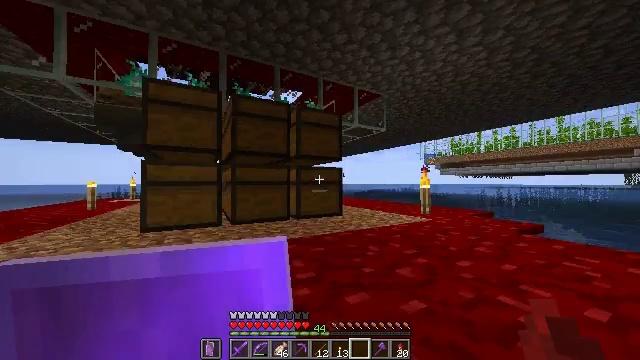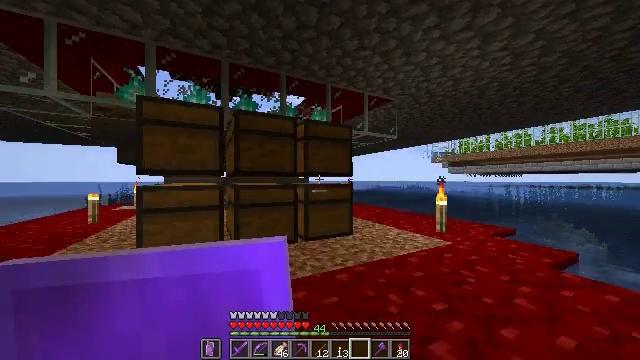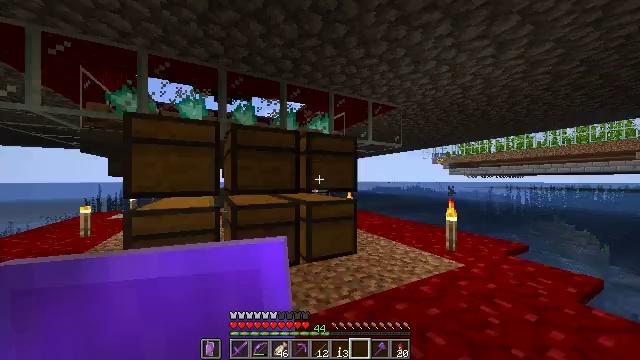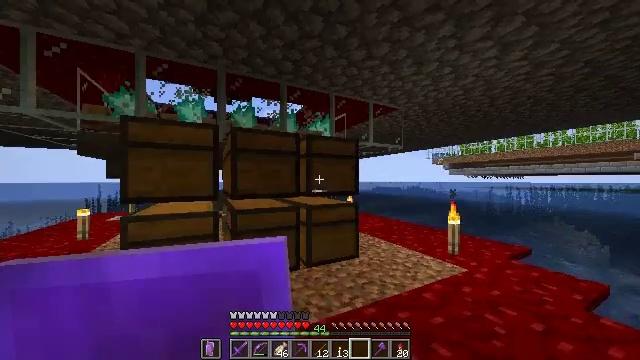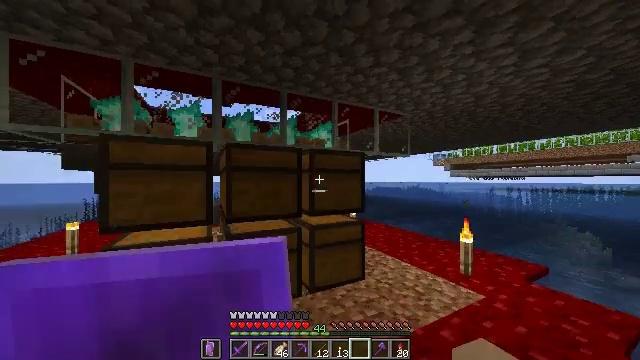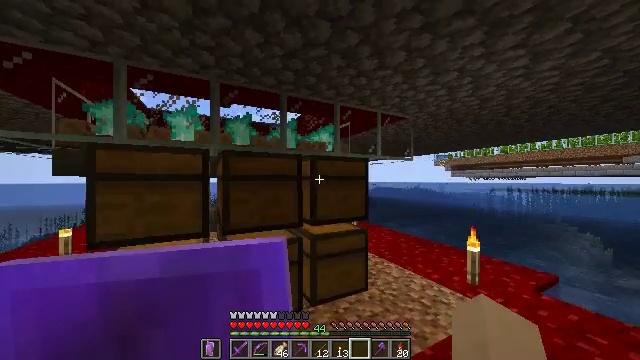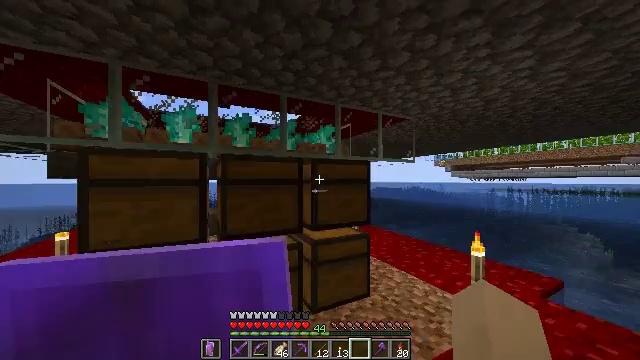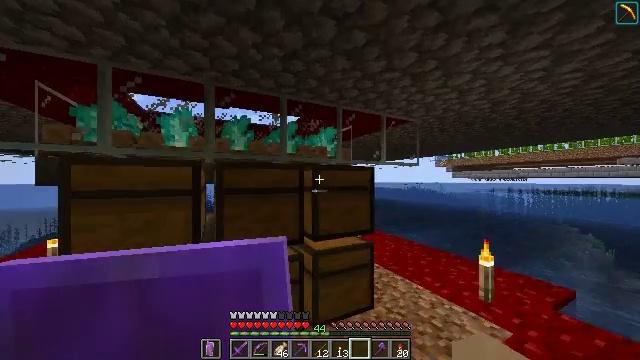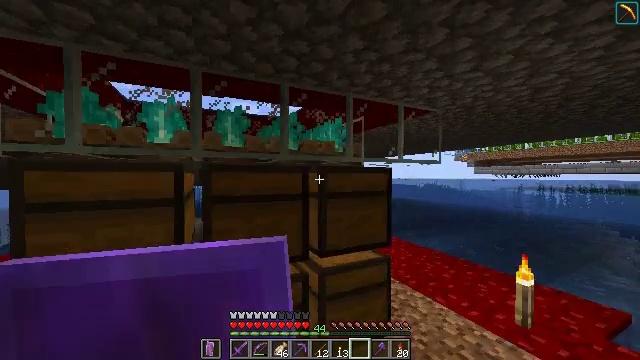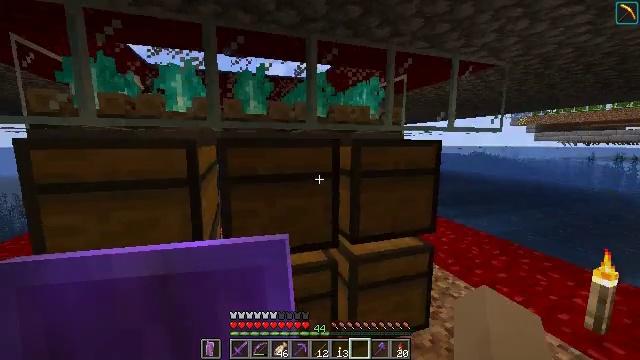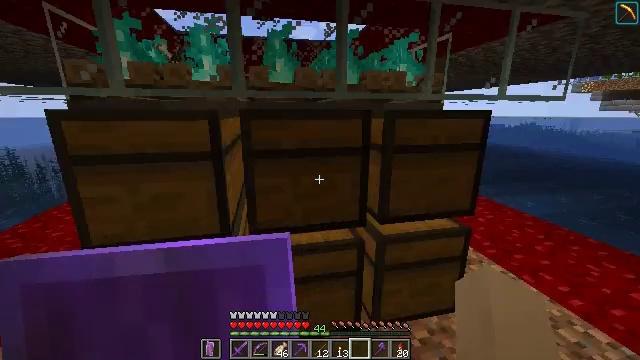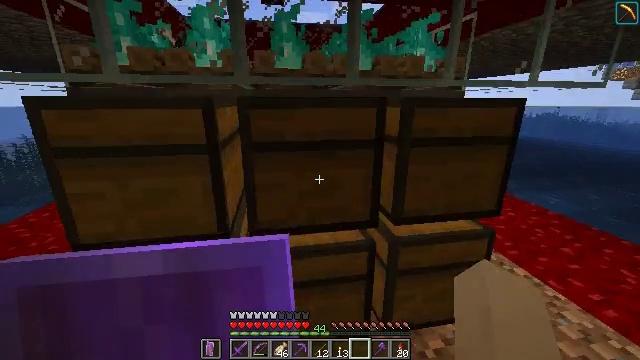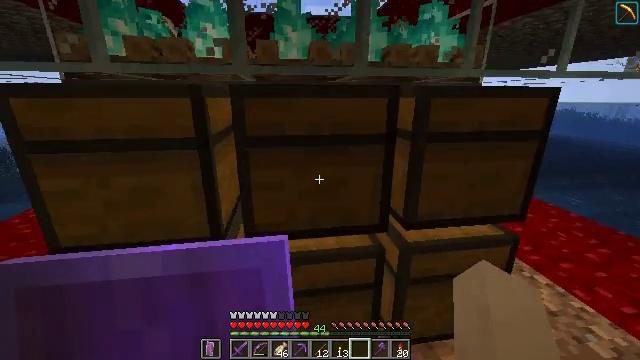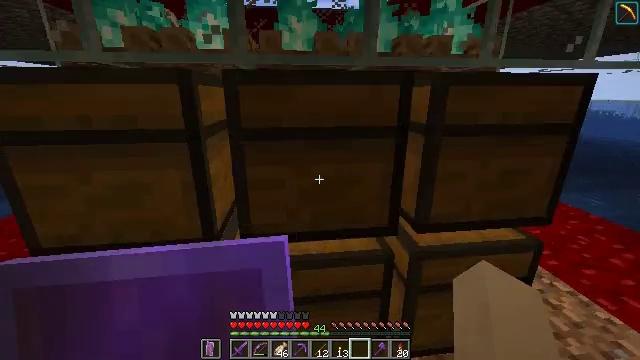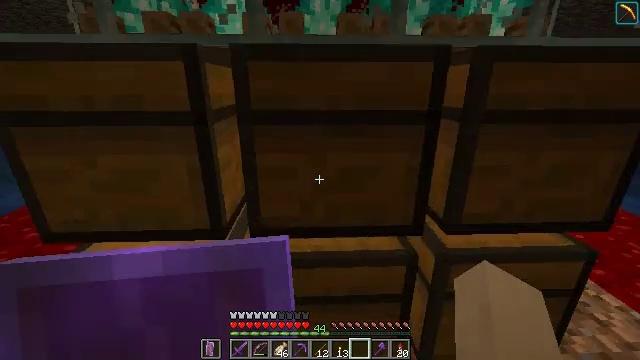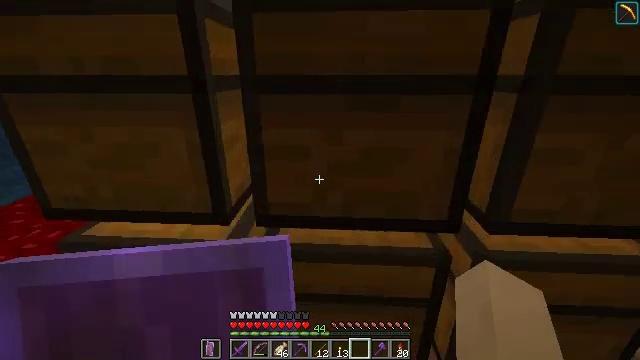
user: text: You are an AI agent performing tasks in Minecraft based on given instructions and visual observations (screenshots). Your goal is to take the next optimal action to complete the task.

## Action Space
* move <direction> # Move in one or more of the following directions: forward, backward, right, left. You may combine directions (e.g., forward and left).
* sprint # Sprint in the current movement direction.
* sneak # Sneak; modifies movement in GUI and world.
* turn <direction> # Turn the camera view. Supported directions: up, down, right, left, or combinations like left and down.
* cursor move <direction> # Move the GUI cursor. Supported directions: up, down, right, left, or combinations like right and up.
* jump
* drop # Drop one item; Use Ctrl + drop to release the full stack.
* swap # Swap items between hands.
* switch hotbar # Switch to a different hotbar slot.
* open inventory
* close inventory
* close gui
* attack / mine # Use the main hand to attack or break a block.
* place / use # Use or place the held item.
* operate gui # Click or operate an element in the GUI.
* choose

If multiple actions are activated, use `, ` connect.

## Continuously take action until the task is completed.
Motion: motion action
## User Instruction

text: Craft white wool.
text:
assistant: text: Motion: move forward, sprint, turn left, jump
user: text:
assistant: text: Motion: move forward, sprint, jump
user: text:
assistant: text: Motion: move forward, sprint
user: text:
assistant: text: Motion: move forward, sprint
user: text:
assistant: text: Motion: move forward
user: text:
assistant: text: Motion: no_op
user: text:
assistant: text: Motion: no_op
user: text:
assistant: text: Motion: turn left and down
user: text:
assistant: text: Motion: turn left and down
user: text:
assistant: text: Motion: turn left and down
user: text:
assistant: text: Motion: turn left and down
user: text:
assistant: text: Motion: turn left
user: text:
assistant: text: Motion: turn left
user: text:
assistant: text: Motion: turn left and down
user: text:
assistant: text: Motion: turn left and down
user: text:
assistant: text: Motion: turn left and down
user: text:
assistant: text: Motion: turn left and down
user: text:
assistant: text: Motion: turn left and down
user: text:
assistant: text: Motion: no_op
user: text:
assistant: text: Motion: no_op
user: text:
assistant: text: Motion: no_op
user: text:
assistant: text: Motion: no_op
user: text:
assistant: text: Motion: no_op
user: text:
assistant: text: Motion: no_op
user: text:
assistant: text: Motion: move back
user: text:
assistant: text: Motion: move back
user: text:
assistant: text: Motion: move back
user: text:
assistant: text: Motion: move back
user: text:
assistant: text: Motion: move back
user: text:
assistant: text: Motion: move back